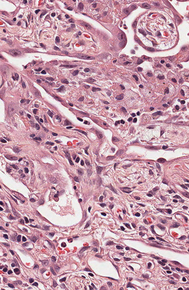
Tumor epithelial tissue: no
Tumor-associated stroma tissue: no
Normal tissue: yes